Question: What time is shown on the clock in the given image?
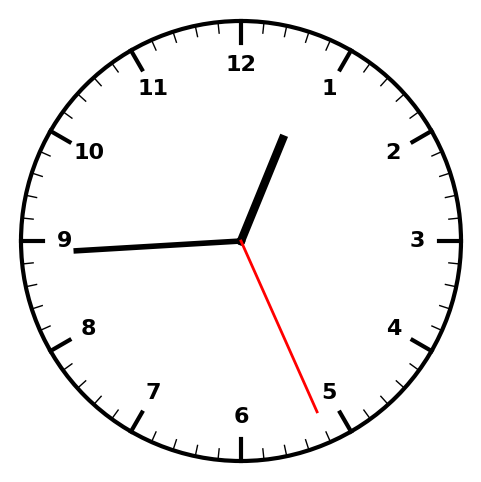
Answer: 12:44:26